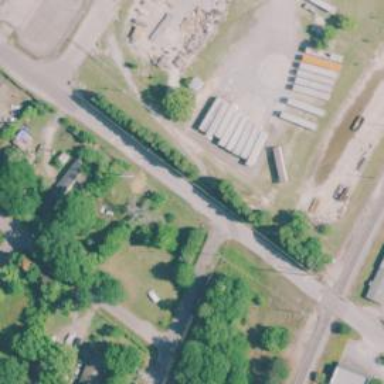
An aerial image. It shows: Level crossing along the railway.